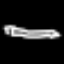
Label: pencil